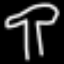
Label: mushroom